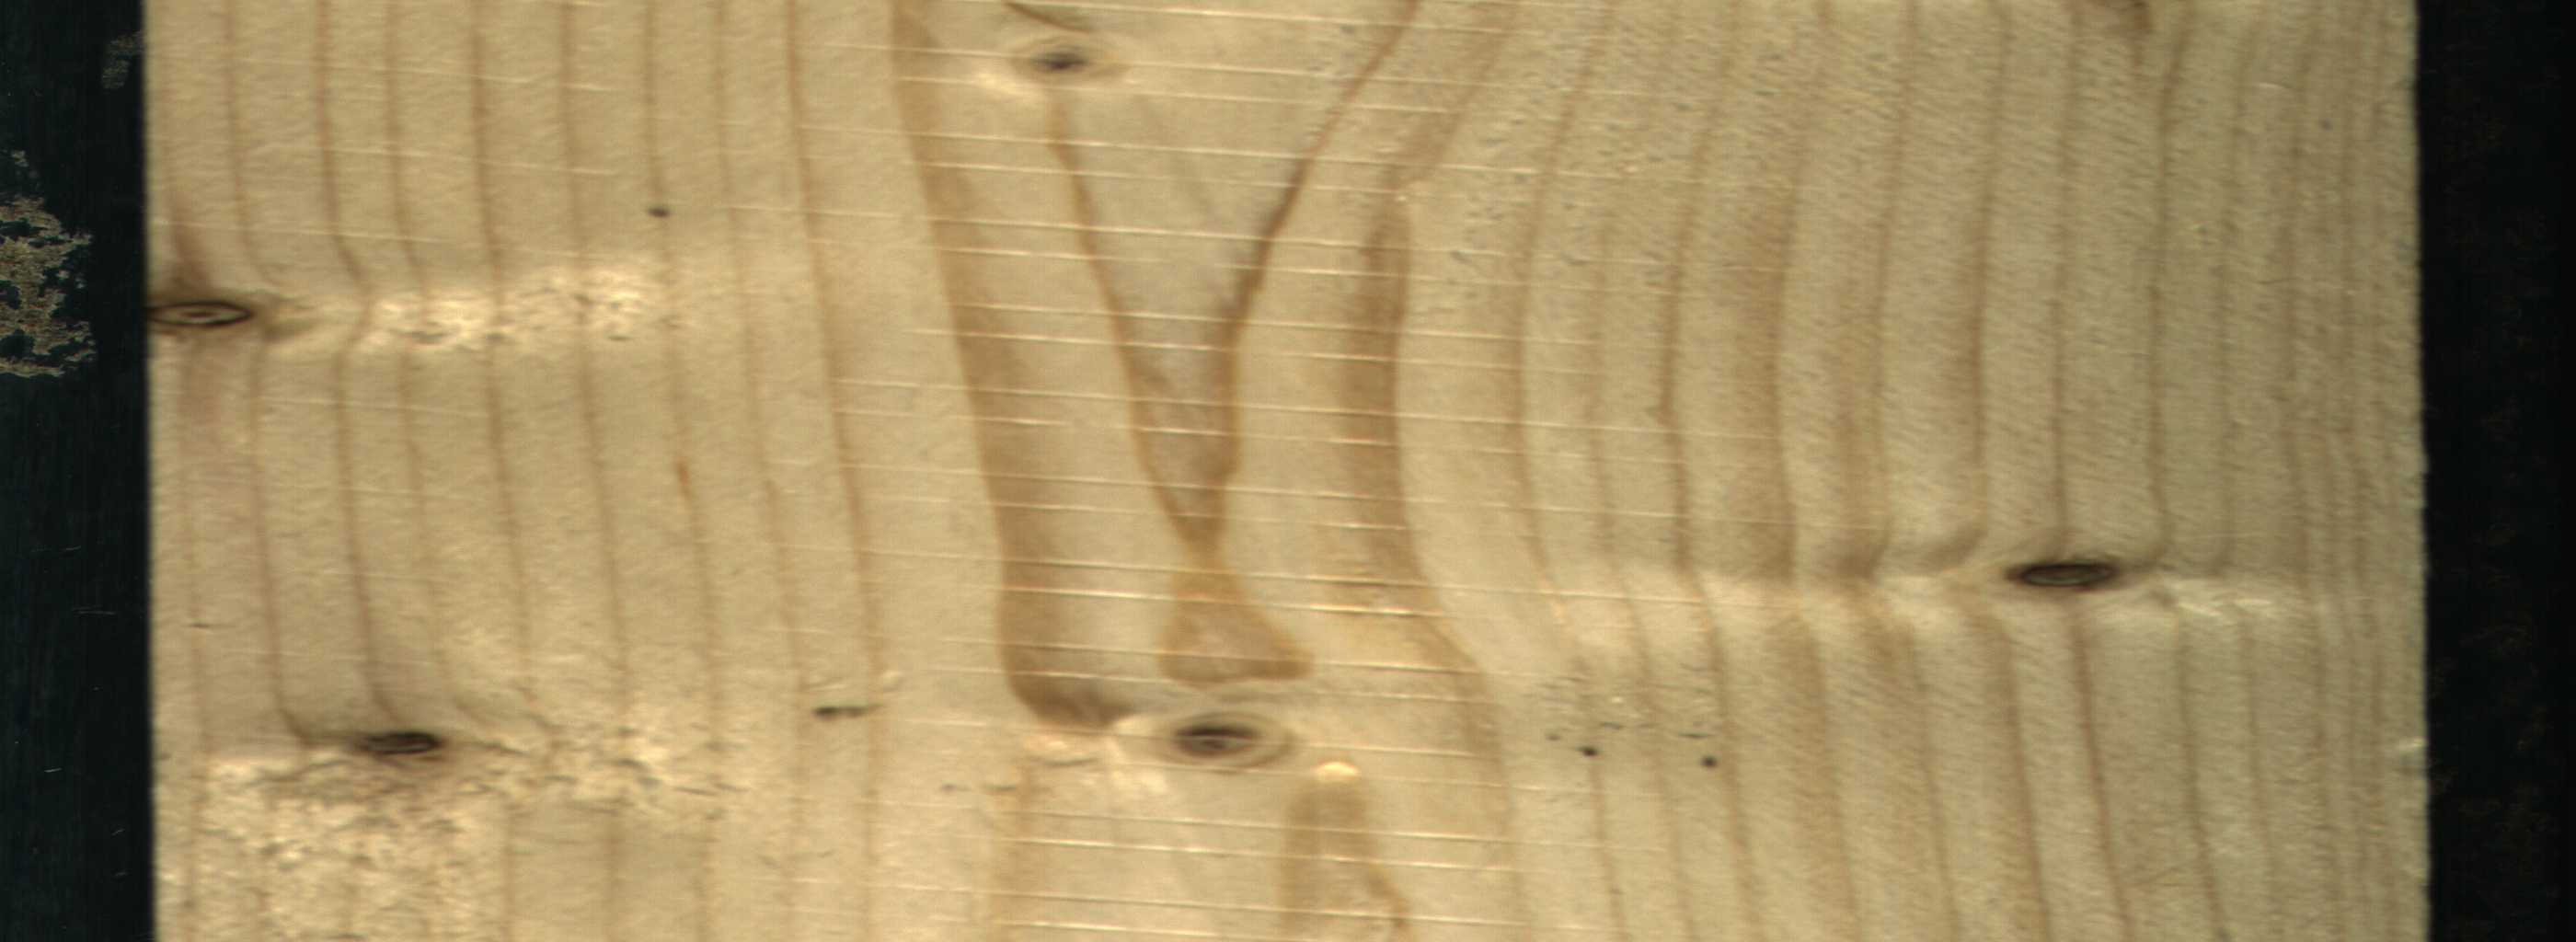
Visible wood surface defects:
Dead_Knot
Dead_Knot
Dead_Knot
Live_Knot
Live_Knot